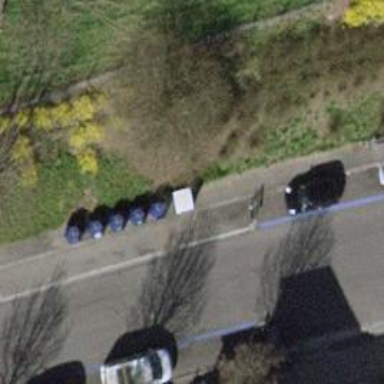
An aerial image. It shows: Recycling container for scrap metal. It is designated as recycling amenity.